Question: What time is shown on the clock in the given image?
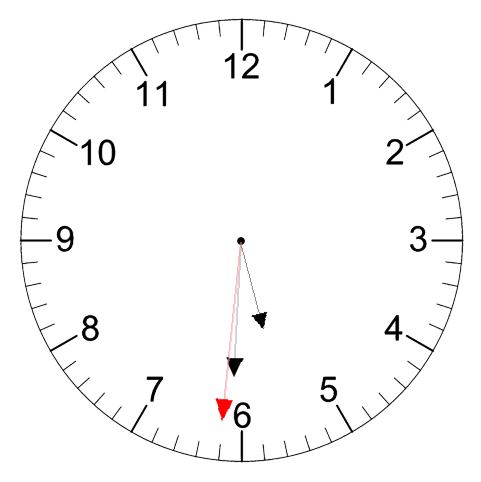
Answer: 05:30:31